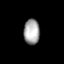
Tissue: prostate
Cell type: T cells
Senescence score: 0.7237
Nuclear area (px): 393
Mean DAPI intensity: 166.387